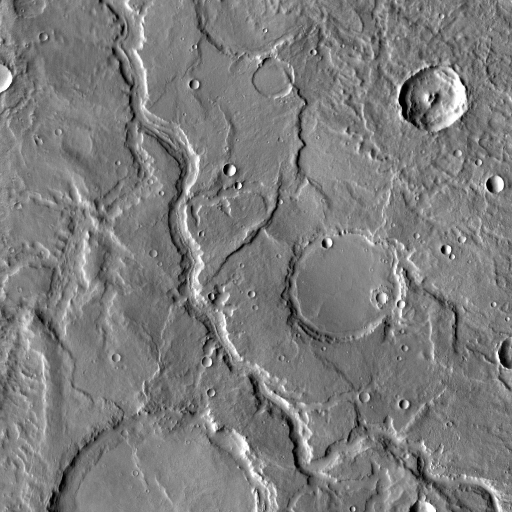
Crater classes present: Background, Other, Layered, Buried, Secondary